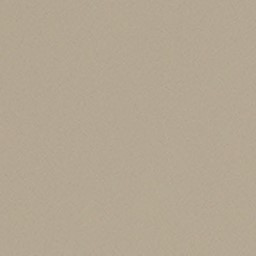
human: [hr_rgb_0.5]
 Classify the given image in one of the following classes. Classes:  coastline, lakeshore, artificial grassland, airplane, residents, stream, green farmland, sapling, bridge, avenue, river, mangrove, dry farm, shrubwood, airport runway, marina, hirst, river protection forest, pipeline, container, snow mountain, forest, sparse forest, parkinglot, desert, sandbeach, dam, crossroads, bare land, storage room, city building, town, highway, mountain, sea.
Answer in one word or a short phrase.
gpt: desert